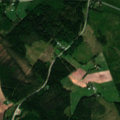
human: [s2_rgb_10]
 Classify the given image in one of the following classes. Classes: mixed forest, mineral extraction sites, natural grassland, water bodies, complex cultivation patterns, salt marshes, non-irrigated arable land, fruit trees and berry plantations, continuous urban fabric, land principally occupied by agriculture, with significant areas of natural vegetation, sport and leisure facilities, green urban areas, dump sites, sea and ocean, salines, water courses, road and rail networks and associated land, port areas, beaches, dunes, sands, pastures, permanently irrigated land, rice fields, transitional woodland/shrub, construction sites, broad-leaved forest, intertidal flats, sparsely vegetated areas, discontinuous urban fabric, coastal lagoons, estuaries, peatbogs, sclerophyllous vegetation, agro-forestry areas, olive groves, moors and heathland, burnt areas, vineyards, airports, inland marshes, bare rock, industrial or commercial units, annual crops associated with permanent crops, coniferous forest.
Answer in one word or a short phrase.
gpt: non-irrigated arable land, land principally occupied by agriculture, with significant areas of natural vegetation, coniferous forest, mixed forest, transitional woodland/shrub